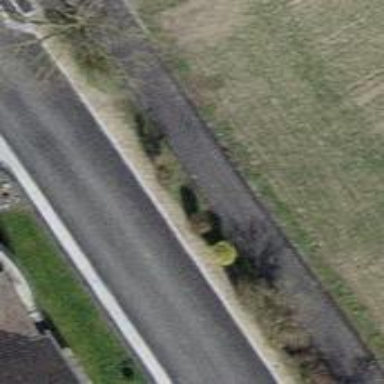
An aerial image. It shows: Paved path.